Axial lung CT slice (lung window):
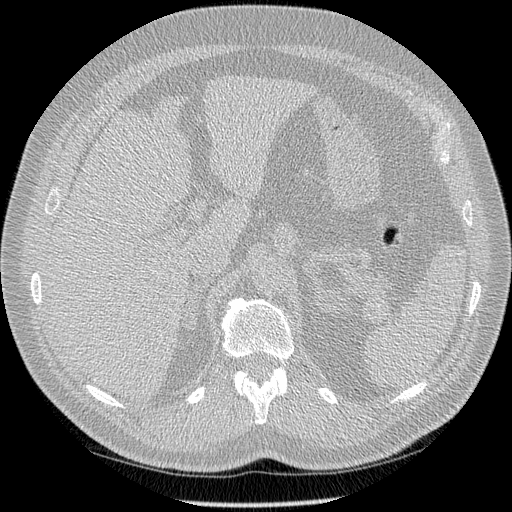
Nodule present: no